Current action and preconditions to check: trajectory_clear

Your task: For each precondition in the list above, predict whether it will hold at this action.

Consider the current scene as observed from the mobile robot's camera, and analyze the predicted future states of all dynamic agents (e.g., people, animals, vehicles, or any moving entities) within the NEXT SECOND.

IMPORTANT: Only answer "very likely" if you are absolutely certain—based on strong, clear evidence—that a dynamic agent will violate the precondition in the predicted future state. Do NOT answer "very likely" for unlikely, ambiguous, or low-probability risks.

Ask yourself for each precondition: Is there a high probability, with clear and convincing evidence, that the predicted future states of any dynamic agent will interfere with the predicted future state of the currently executing action within the NEXT SECOND, causing that precondition to fail?

Assess the risk level based on these predictions. Use "likely" or "very likely" if motions create a clear risk of interference.

Use "neutral" or "improbable" if agents are nearby but their predicted paths are clearly diverging or non-conflicting.

Failure Risk Categories: "very improbable", "improbable", "neutral", "likely", "very likely"

Answer Format: Output ONLY the probability_of_failure value from these categories: "very improbable", "improbable", "neutral", "likely", "very likely"

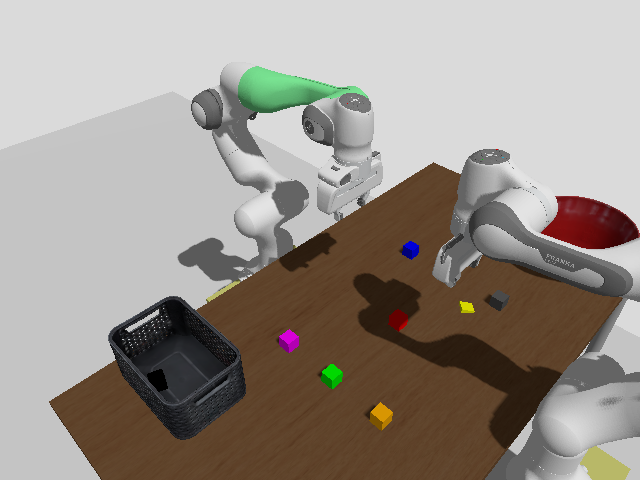

Answer: very improbable